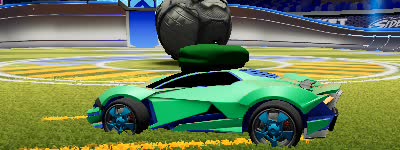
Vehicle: werewolf